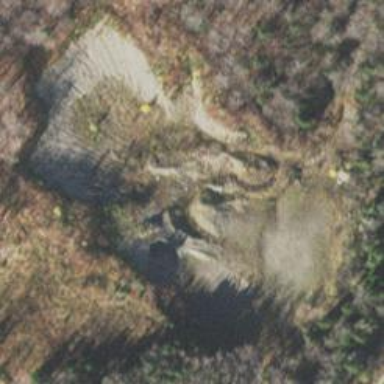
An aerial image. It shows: Quarry that is source of aggregate.